Question: I'm a beginner in Golang and can't understand some concepts in this language. I like it very much, but every examples on the web are very simple and not explain the correct way of developing.
I want to configure db connection with MySQL. I create a package 'dbconfig' with file dbconfig.go and package dastructure with interfaces files and another package 'entity' with entities files.
This is the structure:
[
'''
import (
y "github.com/danyalov/shebeke/dbconfig"
"github.com/danyalov/shebeke/routes"
_ "github.com/go-sql-driver/mysql"
"github.com/labstack/gommon/log"
)
func main() {
db, err := y.InitDB("mysql", "root:root@tcp(localhost:3306)/dbtest?parseTime=true")
if err != nil {
log.Fatal(err)
}
e := routes.NewConnection(db)
e.Logger.Fatal(e.Start(":9898"))
}
'''
'''
import (
"github.com/danyalov/shebeke/datastructure"
y "github.com/danyalov/shebeke/dbconfig"
"github.com/labstack/echo"
"github.com/labstack/echo/middleware"
)
func NewConnection(db *y.DB) *echo.Echo {
e := echo.New()
env := Env{db}
e.Use(middleware.Logger())
e.Use(middleware.Recover())
e.GET("/contracts", env.GetContracts)
e.GET("/contract/:id", env.GetContractByID)
return e
}
type Env struct {
contract datastructure.Contract
}
'''
'''
import (
"github.com/labstack/echo"
"log"
"net/http"
"strconv"
)
func (env *Env) GetContracts(c echo.Context) error {
contracts, err := env.contract.GetContracts()
if err != nil {
log.Fatal(err)
}
return c.JSON(http.StatusOK, &contracts)
}
'''
'''
import (
"database/sql"
"fmt"
"github.com/labstack/gommon/log"
)
type DB struct {
*sql.DB
}
//InitDB initialize mysql database
func InitDB(driver, path string) (*DB, error) {
db, err := sql.Open(driver, path)
if err != nil {
log.Fatal(err)
}
err = db.Ping()
if err != nil {
log.Fatal(err)
} else {
fmt.Println("Connected to DB")
}
return &DB{db}, err
}
'''
'''
import y "github.com/danyalov/shebeke/datastructure/entity"
type Contract interface {
GetContracts() (y.Contracts, error)
GetContractByID(id int) (y.Contract, error)
}
'''
'''
import (
"github.com/labstack/gommon/log"
"time"
)
type Contract struct {
ID int 'json:"id"'
State string 'json:"state"'
StartDate time.Time 'json:"start_date"'
FinishDate time.Time 'json:"finish_date"'
}
type Contracts []Contract
func (db *DB) GetContracts() (c Contracts, err error) {
rows, err := db.Query("select * from contract")
if err != nil {
log.Fatal(err)
}
contract := Contract{}
for rows.Next() {
err = rows.Scan(&contract.ID, &contract.State, &contract.StartDate, &contract.FinishDate)
c = append(c, contract)
}
return c, err
}
'''
Why can't I import 'DB' type from 'dbconfig' package into 'entity' package as a method receiver? I get 'Unresolved type 'DB'' error.
This is <URL> of this project, I put 'dbconfig.go' inside the entity, but I don't like it, I think it's incorrect place for 'dbconfig' file.
What is the correct file structure for configuring db in Go? Maybe you have your own examples in Git or some tutorial?
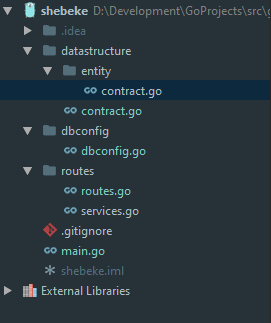
Answer: You can only define methods on a type defined . Your 'DB' type, in this case, is defined within your 'dbconfig' package, so your 'entity' package can't define methods on it.
In this case, your options are to make GetContracts a function instead of a method and hand it the '*dbconfig.DB' as an argument, or to invert the dependency by importing your 'entity' package in 'dbconfig' and write GetContracts there (as a method or function, works either way). This second one may actually be the better option, because, from a design perspective, it breaks abstraction to have packages other than your database package creating SQL query strings.